Question: I have two tables viz. #Exported_Data and User_Details.
(User_Id, User_Name, Status, Office_Id, Dept_Id, Service_Id, Allocation)
(User_Id, Office_ID, Dept_Id, Service_Id, ServiceAllocation)
In #Exported_Data table, Status can be Inactive or Active.
In User_Details table, Allocation can be between 0 and 1.
User_Details table is a transaction table and #Exported_Data table is a temporary table which hold all records which need to be inserted into the Transaction table based on certain criteria.
I have a query:
'''
insert into User_Details (User_Id, Office_ID, Dept_Id, Service_Id, ServiceAllocation)
select
User_Id,
Office_Id,
Dept_Id,
Service_Id,
Allocation
from #Exported_Data ED
where not exists (select Office_ID, Dept_ID, Service_ID from User_Details UD where UD.User_Id = ED.User_Id)
'''
In the above query, in place of Allocation, I have to insert an Allocation value based on certain conditions. The conditions are:
If Status of the user in #Exported_Data is Inactive then make Allocation 0, else
(1) Get Allocation of user from #Exported_Data
(2) Get sum(Allocation) of user from User_Details table
(3) If Allocation of (1) + sum(Allocation) < 1 then this Allocation value else skip insert
I tried using CASE statements but it is getting too complex to form the correct query.
While inserting I am checking whether the combination (User_ID, Office_ID, Dept_Id, Service_ID) exists in the transaction table or not. The query should not insert duplicate row. It should only insert unique rows. For example, User 1 can be in two different departments or can have different Service Ids.

The Allocation value I want in query is:
Allocation value from #Exported_Data + sum(ServiceAllocation)
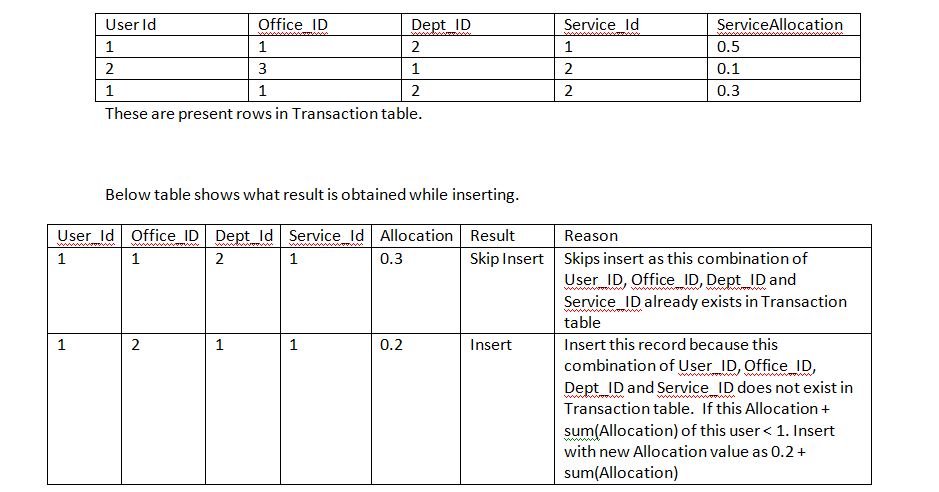
Answer: I dun have full imagination of your act and your thinking.But you know RKH , If I were you I tried to bring into a variable in order to brief query.
also you are telling if then skip insert, So you can put this into where clause to avoid fetching such these rows.
In my Idea you have to use either or .
But I suggest you this code below.May it be Useful.you can also declare a variable above your query(not in or as a function).(personally,I dun like functions because it makes my query two or sometimes three times lower specially in big queries )
'''
Declare @Sum_ServiceAllocation as float
set @Sum_ServiceAllocation = (Select Sum(ServiceAllocation) from User_Details where User_Details.User_Id = (Select Top 1 User_Id from Exported_Data))
insert into User_Details (User_Id, Office_ID, Dept_Id, Service_Id, ServiceAllocation)
select
User_Id,
Office_Id,
Dept_Id,
Service_Id,
(case Status when 'Inactive' then 0 else (ED.Allocation + @Sum_ServiceAllocation)end) as 'Allocation'
from #Exported_Data ED
where not exists (select Office_ID, Dept_ID, Service_ID from User_Details UD where UD.User_Id = ED.User_Id)
and (ED.Allocation + @Sum_ServiceAllocation)<1
'''
Maybe It isn't all that close to your goal but it's just a suggestion